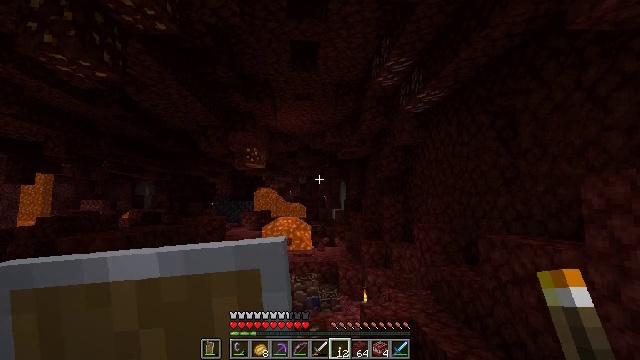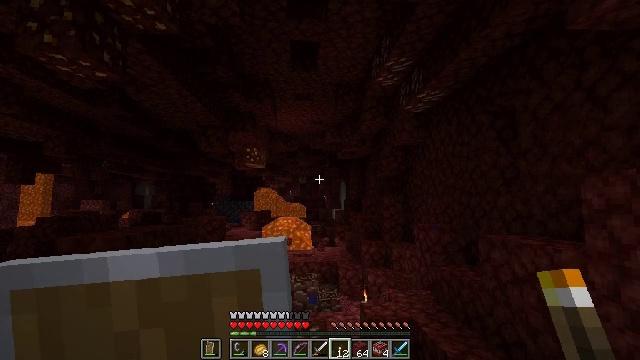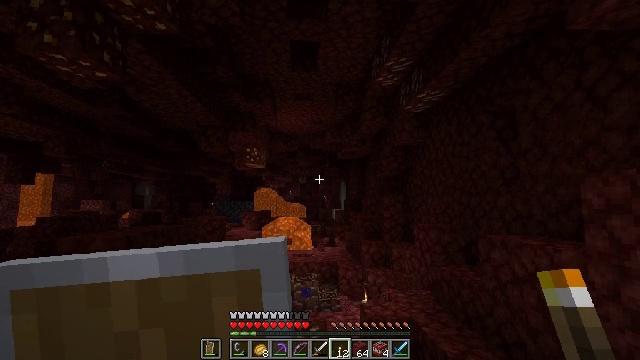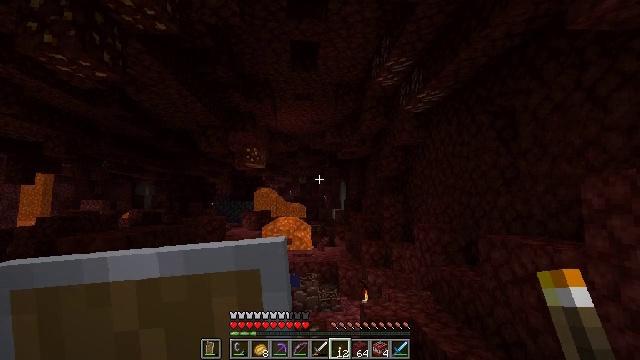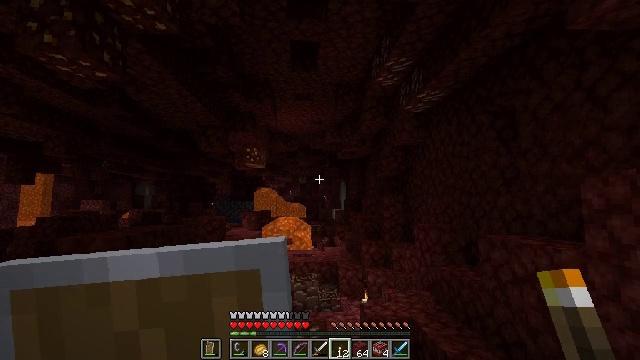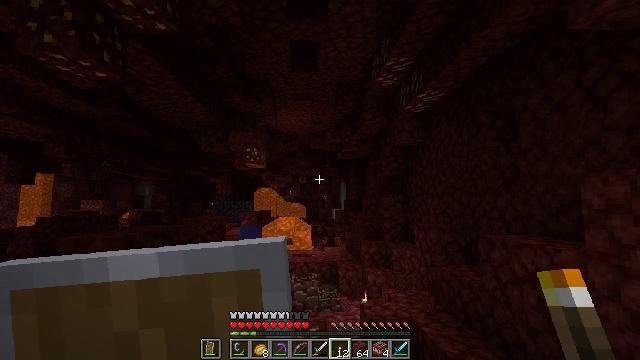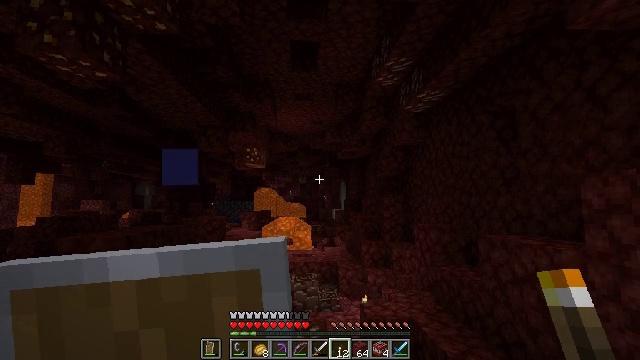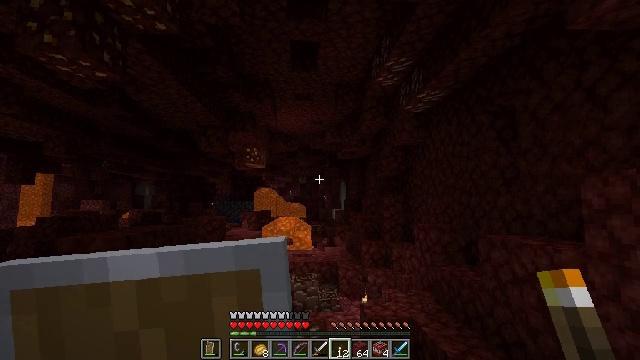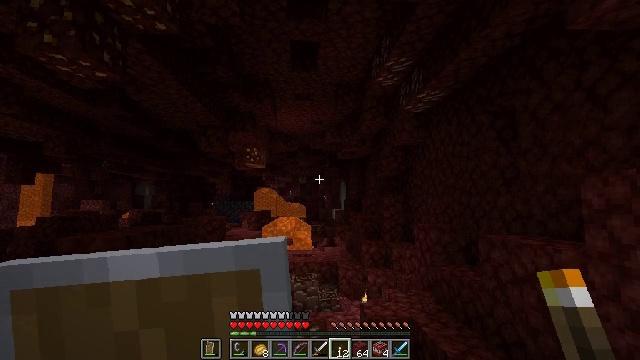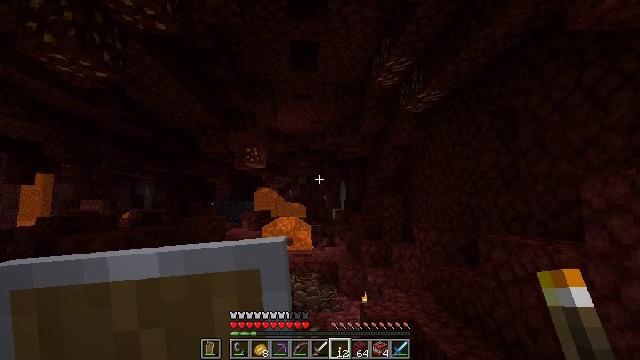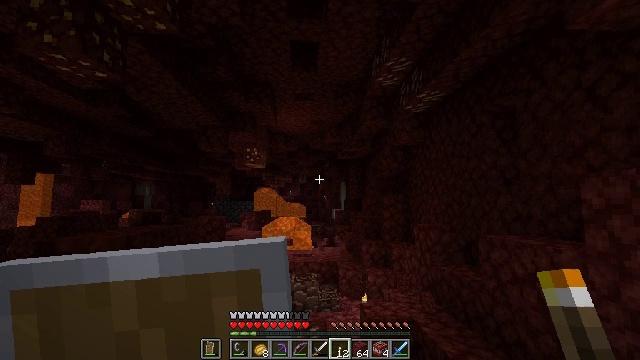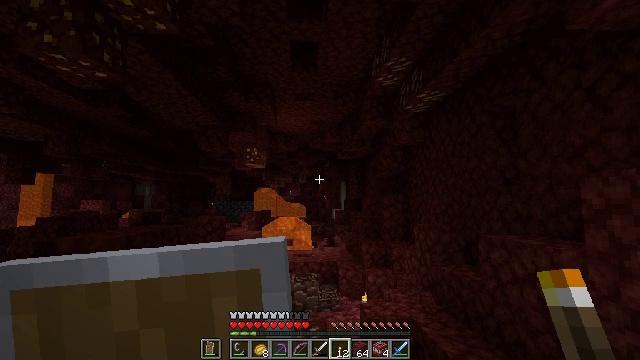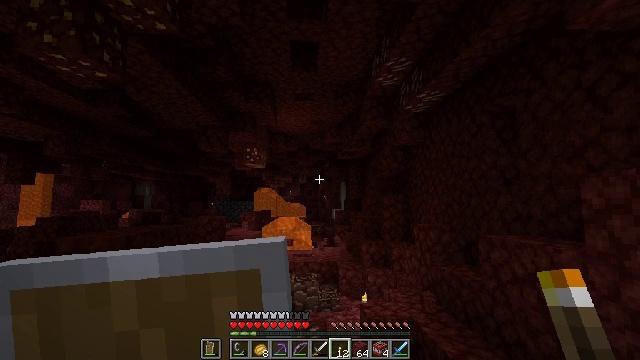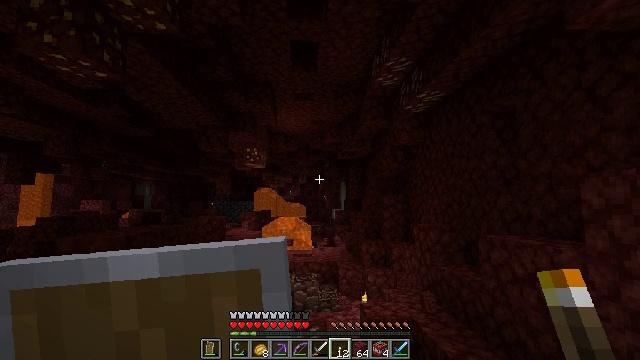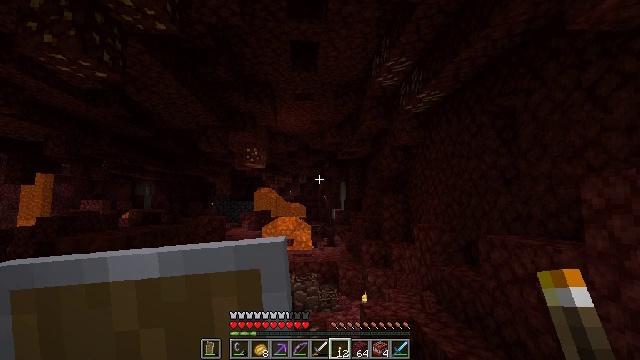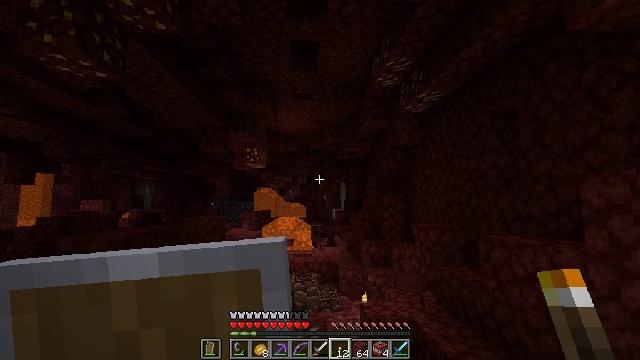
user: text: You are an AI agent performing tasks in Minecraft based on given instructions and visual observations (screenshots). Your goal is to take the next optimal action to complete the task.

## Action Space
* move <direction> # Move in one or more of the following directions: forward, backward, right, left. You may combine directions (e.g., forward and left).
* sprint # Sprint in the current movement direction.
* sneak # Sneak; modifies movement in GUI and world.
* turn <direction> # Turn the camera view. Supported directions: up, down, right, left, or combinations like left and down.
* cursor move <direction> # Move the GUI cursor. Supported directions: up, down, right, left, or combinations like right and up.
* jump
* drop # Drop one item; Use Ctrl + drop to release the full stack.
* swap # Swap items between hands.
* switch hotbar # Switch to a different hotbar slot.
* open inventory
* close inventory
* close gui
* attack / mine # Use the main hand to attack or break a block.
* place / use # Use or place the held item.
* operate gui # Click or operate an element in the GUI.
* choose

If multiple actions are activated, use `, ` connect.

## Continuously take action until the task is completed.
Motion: motion action
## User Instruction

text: Use a strong pickaxe to gather ancient debris.
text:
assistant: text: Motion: no_op
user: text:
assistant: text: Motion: no_op
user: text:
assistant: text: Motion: no_op
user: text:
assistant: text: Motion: no_op
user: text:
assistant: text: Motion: no_op
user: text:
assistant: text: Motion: no_op
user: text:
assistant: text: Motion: no_op
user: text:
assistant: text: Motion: no_op
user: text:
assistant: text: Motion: no_op
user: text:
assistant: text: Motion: no_op
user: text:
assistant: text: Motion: no_op
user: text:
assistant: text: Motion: no_op
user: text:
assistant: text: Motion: no_op
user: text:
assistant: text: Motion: no_op
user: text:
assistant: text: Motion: no_op
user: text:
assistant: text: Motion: no_op
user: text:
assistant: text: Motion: no_op
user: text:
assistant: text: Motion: no_op
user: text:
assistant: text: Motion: no_op
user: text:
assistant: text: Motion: no_op
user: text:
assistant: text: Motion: no_op
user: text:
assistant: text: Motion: no_op
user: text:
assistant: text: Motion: no_op
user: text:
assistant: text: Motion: no_op
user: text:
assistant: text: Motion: no_op
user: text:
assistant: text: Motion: no_op
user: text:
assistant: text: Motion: no_op
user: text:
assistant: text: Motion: no_op
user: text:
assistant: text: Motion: no_op
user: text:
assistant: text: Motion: no_op